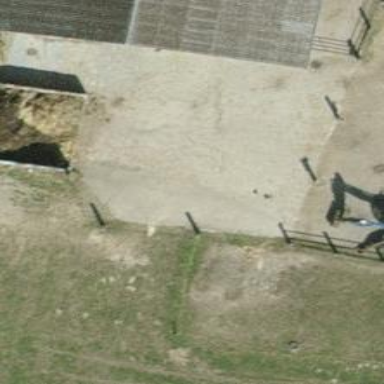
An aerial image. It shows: Gate.